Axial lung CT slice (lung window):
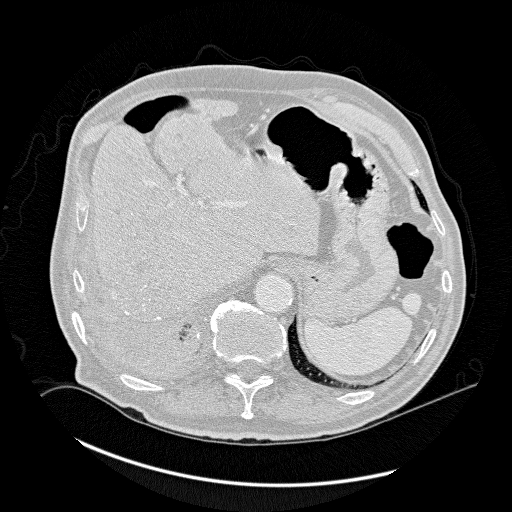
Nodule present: no